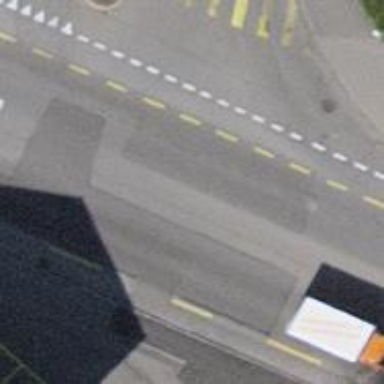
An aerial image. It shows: Road crossing with traffic signals and central island.